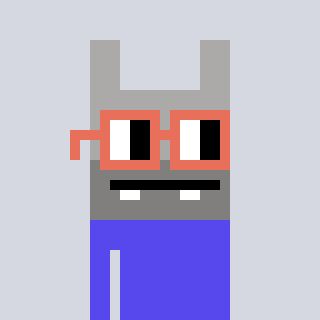
a pixel art character with square orange glasses, a rabbit-shaped head and a computerblue-colored body on a cool background